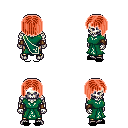
a pixel art fantasy rpg character, male body template, skeleton, sash dress, gold greaves, red pageboy hairstyle, cloth bracers, black slippers, four views (front, back, left, right), 2x2 character sprite sheet, small pixel art, hard edges, no anti-aliasing